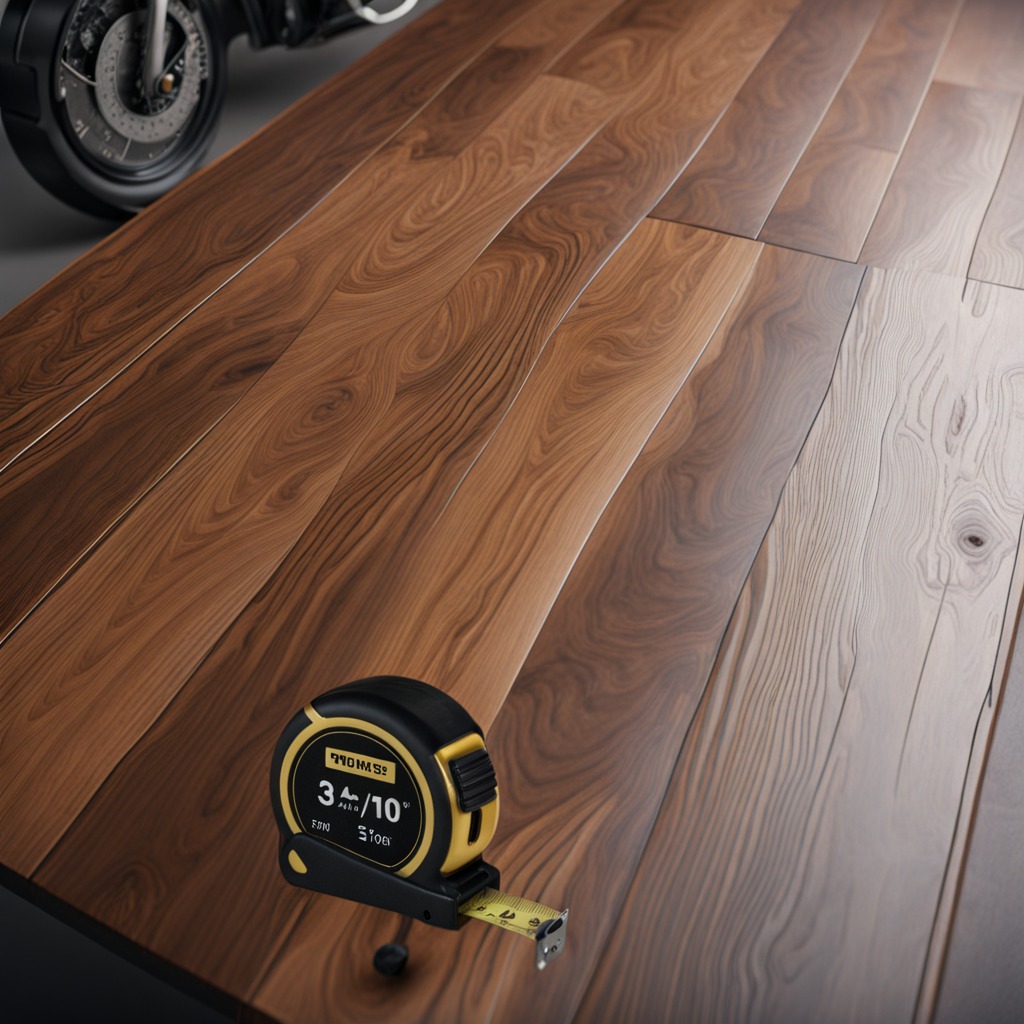
A measuring tape is lying on an oil-spilled wooden table in a vintage motorcycle garage.